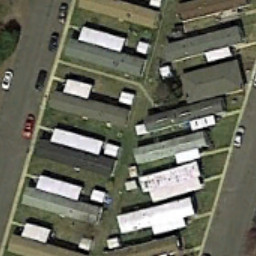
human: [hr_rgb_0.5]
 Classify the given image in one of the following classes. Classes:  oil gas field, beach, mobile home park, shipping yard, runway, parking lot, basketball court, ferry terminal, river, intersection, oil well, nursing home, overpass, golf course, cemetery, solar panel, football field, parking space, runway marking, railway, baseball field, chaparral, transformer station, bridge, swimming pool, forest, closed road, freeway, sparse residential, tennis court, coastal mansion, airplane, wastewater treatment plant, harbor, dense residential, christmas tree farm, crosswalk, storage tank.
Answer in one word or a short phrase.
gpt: mobile home park